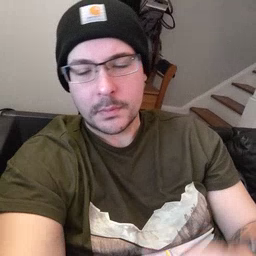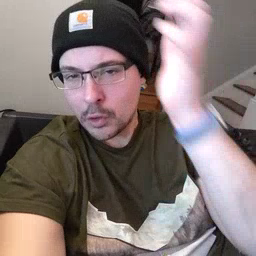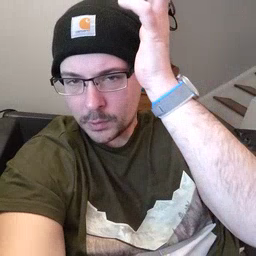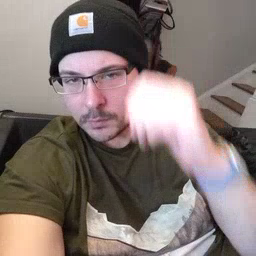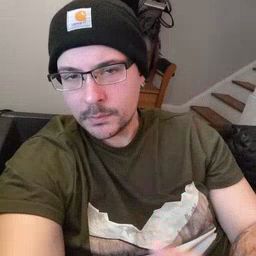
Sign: garbage